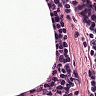
Metastatic tissue present: no